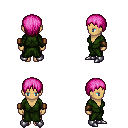
a pixel art fantasy rpg character, female body template, human, tanned skin, green robe, gold greaves, pink plain hairstyle, leather bracers, metal boots, four views (front, back, left, right), 2x2 character sprite sheet, small pixel art, hard edges, no anti-aliasing